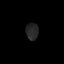
Tissue: lung
Cell type: Epithelial cells
Senescence score: 0.2069
Nuclear area (px): 209
Mean DAPI intensity: 38.057